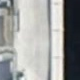
Vehicle type: Motorcycle